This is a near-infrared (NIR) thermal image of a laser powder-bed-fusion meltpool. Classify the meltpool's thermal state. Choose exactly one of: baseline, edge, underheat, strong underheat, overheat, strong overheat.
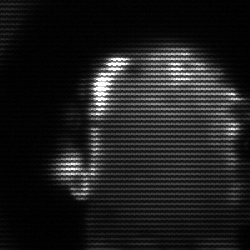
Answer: baseline